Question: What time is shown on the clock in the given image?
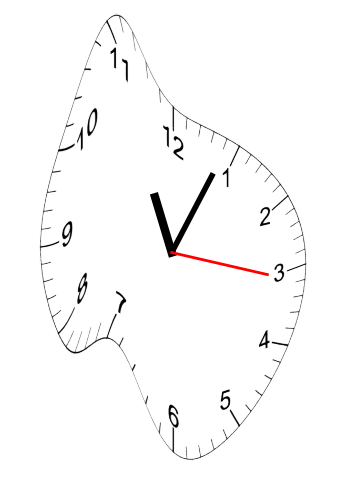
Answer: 11:04:16